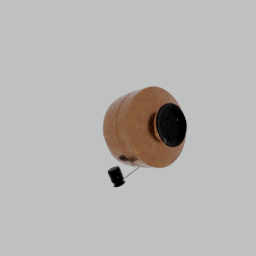
Label: tools